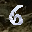
Label: 6